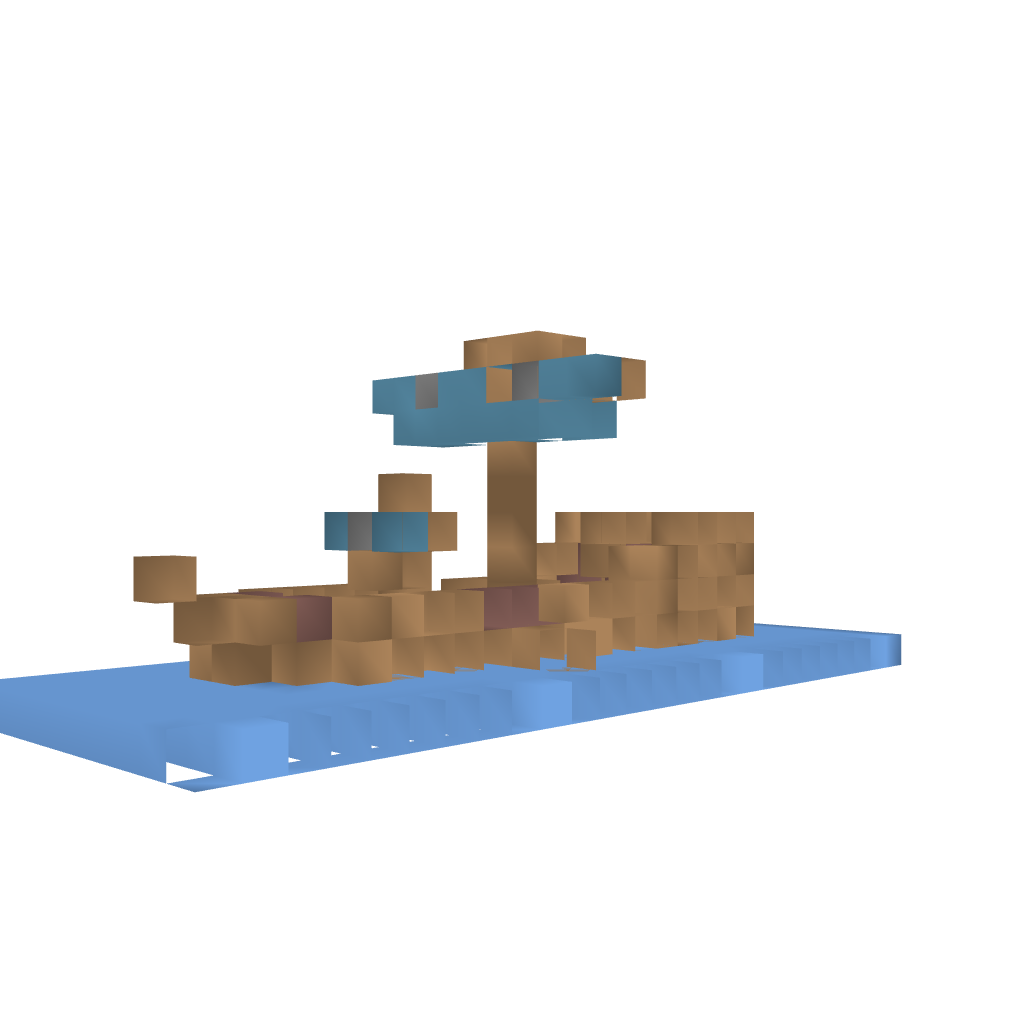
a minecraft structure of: Small Ship good quality